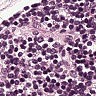
Metastatic tissue present: no